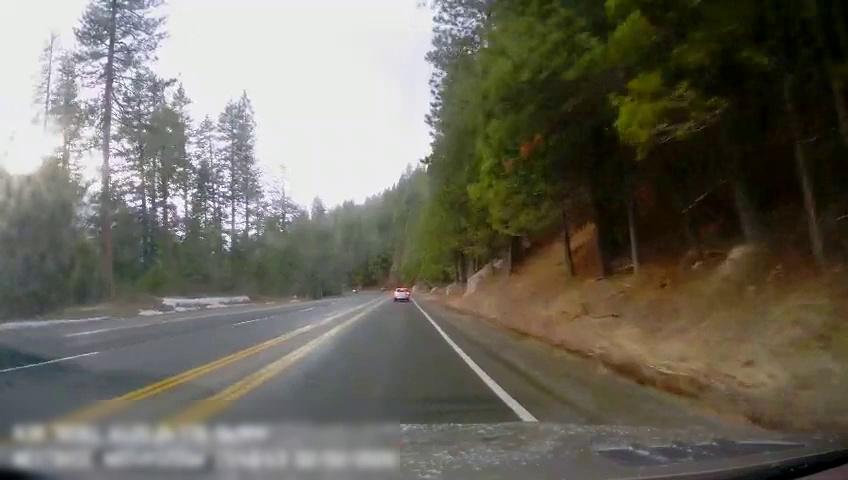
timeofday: Day
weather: Sunny
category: Drivable Space
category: Vehicles | SUV
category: Lanes | Alternate Lane
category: Lanes | Current Lane
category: Lanes | Opposite Lane
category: Lanes | Opposite Lane
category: Lanes | Opposite Lane
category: Lanes | Opposite Lane
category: Lanes | Opposite Lane